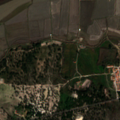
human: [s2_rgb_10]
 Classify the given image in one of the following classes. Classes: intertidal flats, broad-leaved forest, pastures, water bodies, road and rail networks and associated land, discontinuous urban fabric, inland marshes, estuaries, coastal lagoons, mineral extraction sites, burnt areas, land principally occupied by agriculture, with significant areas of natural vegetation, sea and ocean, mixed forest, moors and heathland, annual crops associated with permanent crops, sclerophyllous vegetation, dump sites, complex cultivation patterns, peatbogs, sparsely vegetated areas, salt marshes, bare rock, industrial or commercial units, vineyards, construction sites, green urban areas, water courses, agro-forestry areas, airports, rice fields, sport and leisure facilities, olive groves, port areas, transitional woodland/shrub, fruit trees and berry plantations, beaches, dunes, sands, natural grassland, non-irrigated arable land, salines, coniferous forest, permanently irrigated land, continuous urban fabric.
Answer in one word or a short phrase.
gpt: rice fields, agro-forestry areas, mixed forest, salines, water courses